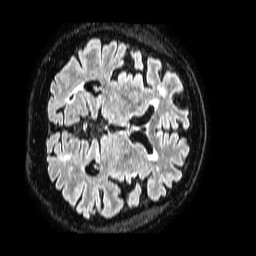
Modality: FLAIR
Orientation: axial
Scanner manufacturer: philips
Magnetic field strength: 1.5 T
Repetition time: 4.8 s
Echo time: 0.3 s